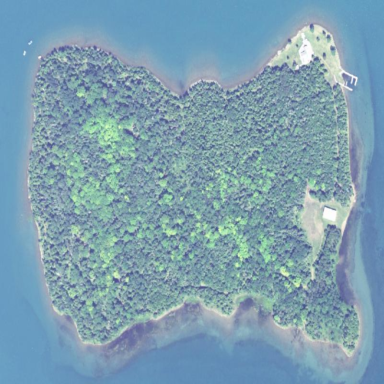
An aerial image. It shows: Islet.